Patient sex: M
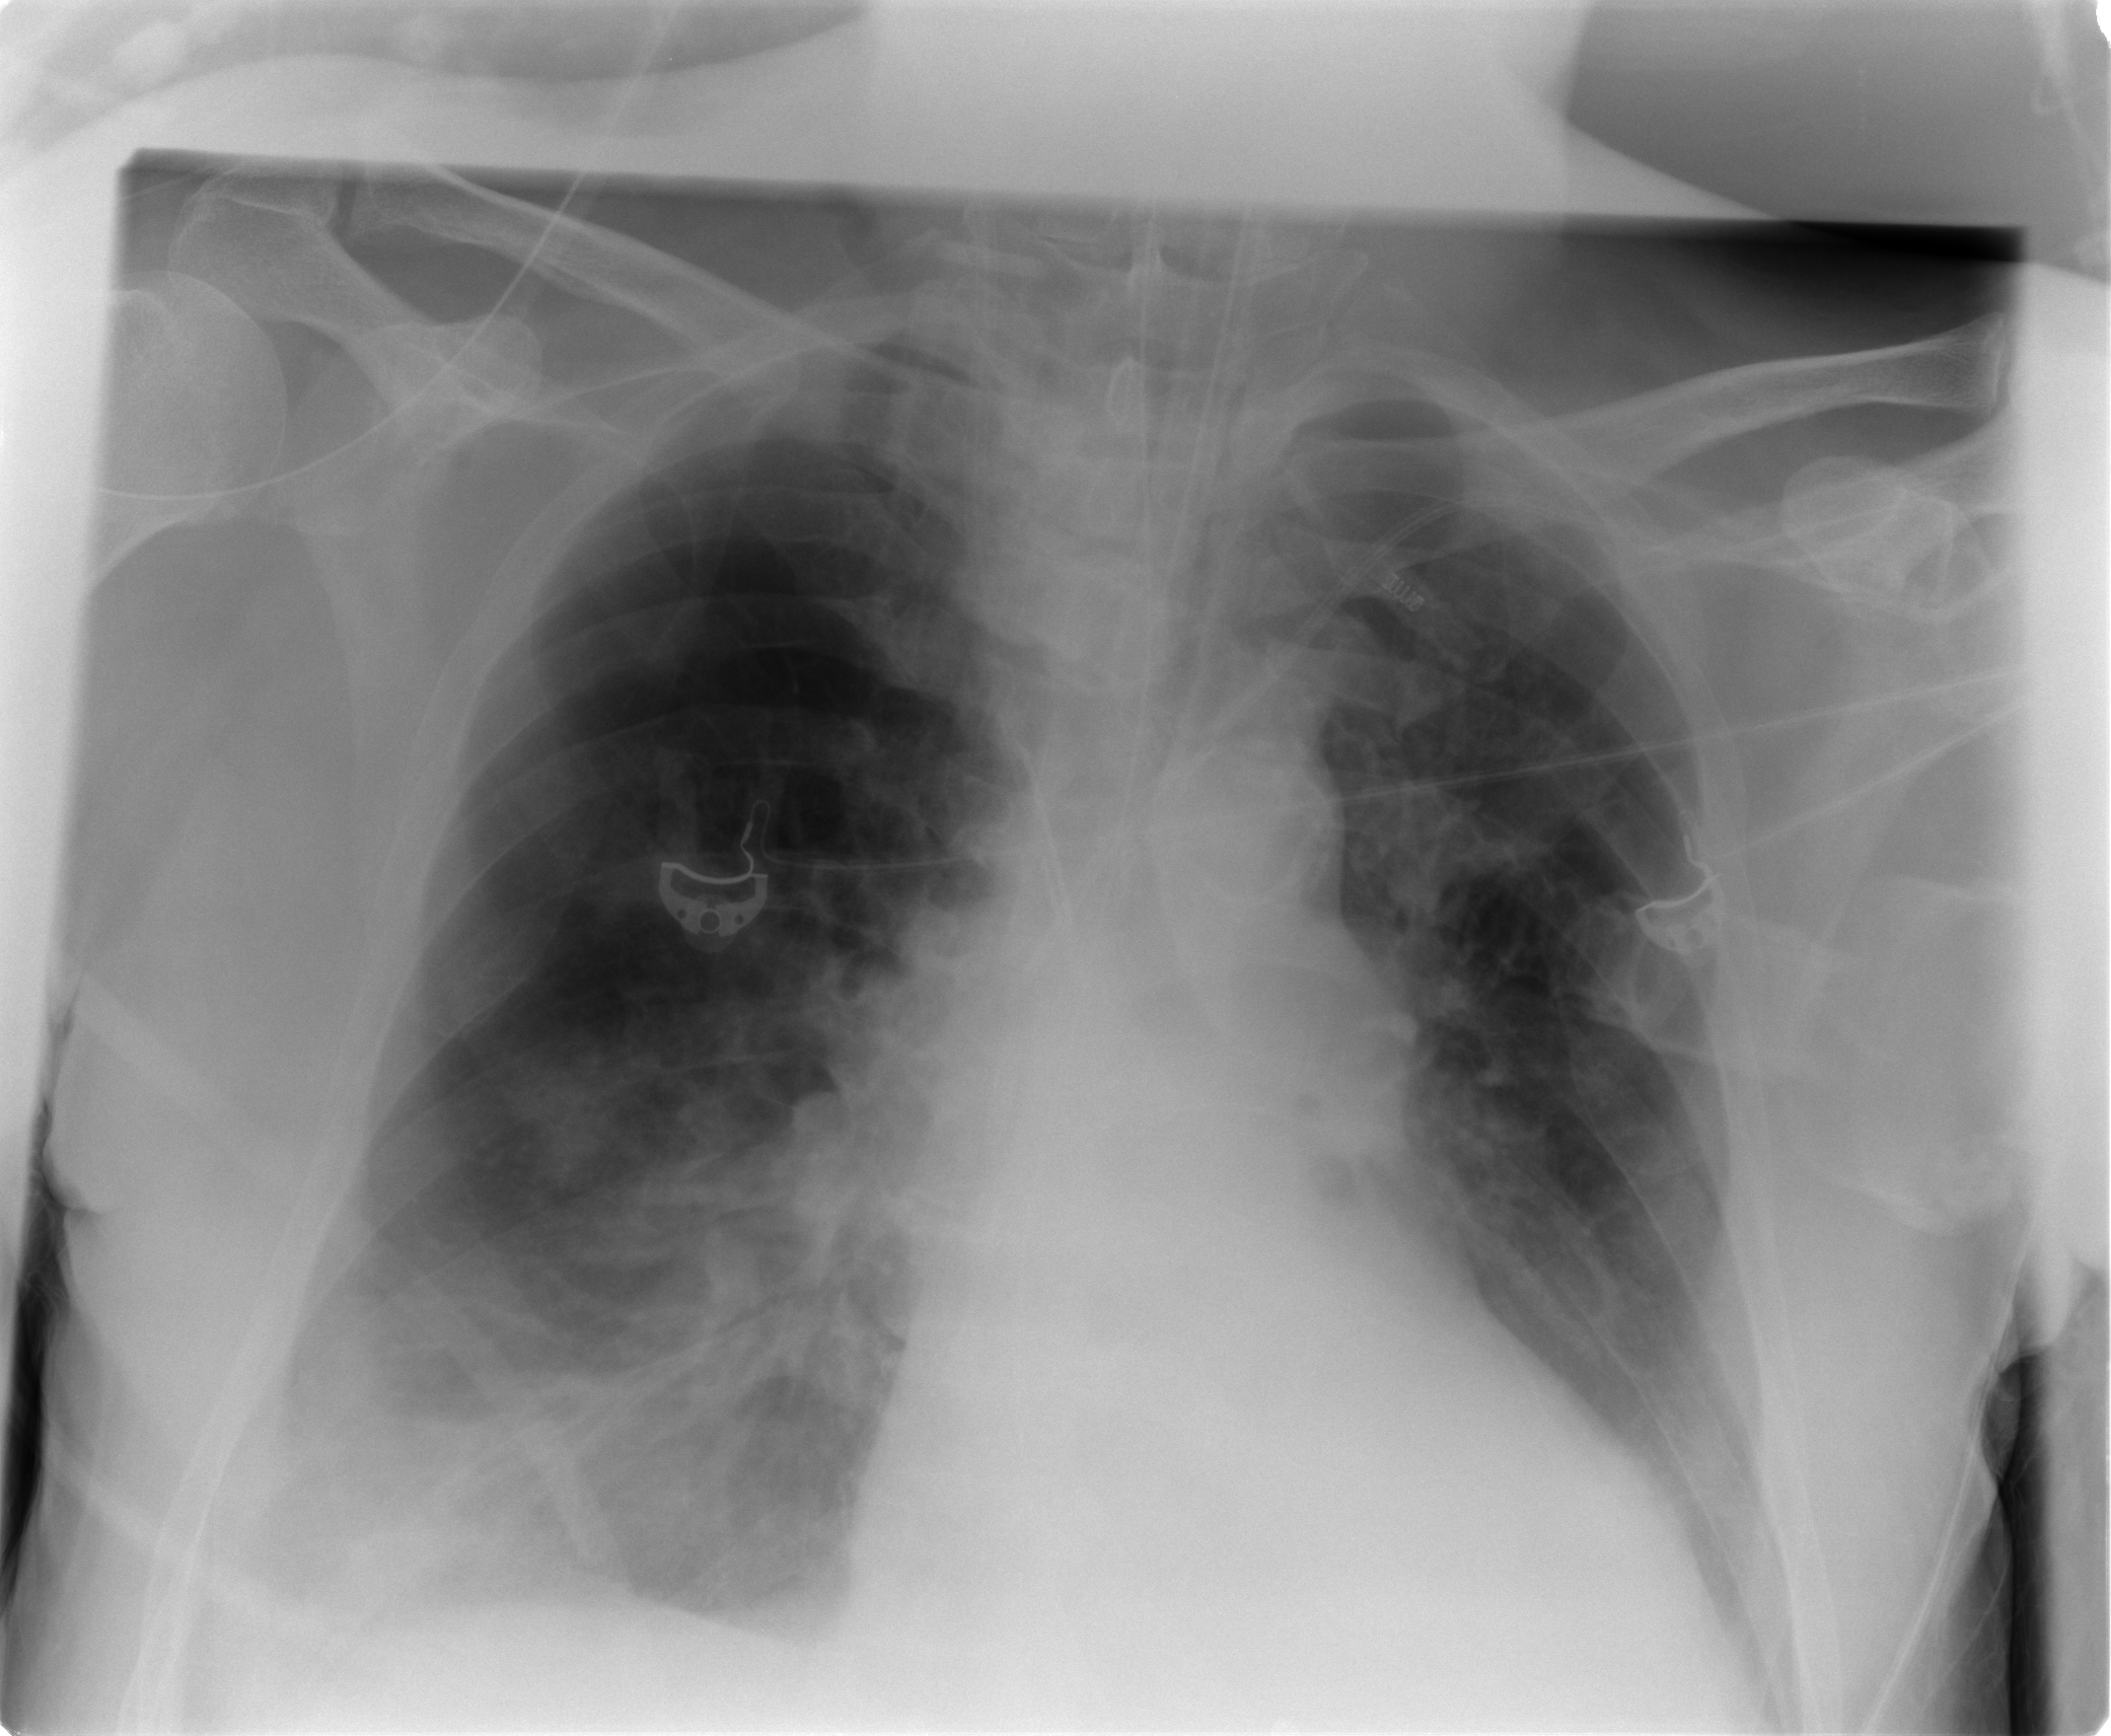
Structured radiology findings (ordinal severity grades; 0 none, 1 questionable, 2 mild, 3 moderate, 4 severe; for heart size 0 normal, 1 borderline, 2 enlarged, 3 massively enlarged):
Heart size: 2
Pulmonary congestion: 2
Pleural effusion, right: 2
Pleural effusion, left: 2
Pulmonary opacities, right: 2
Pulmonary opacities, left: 0
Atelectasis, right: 2
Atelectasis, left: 2